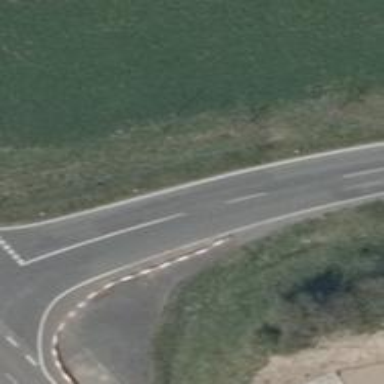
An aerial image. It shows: Secondary road.